Field crop: maize
Growth stage: 2
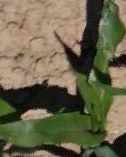
Species: maize